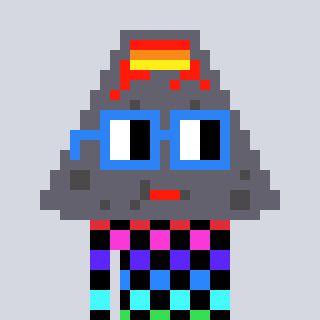
a pixel art character with square blue glasses, a volcano-shaped head and a grayscale-colored body on a cool background